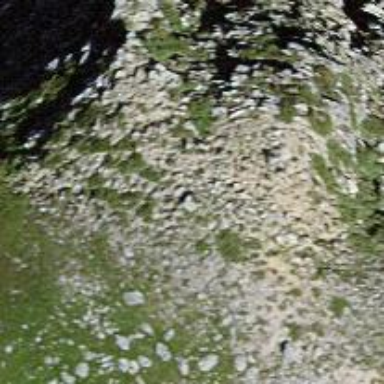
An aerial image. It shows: Natural cliff.